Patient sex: F
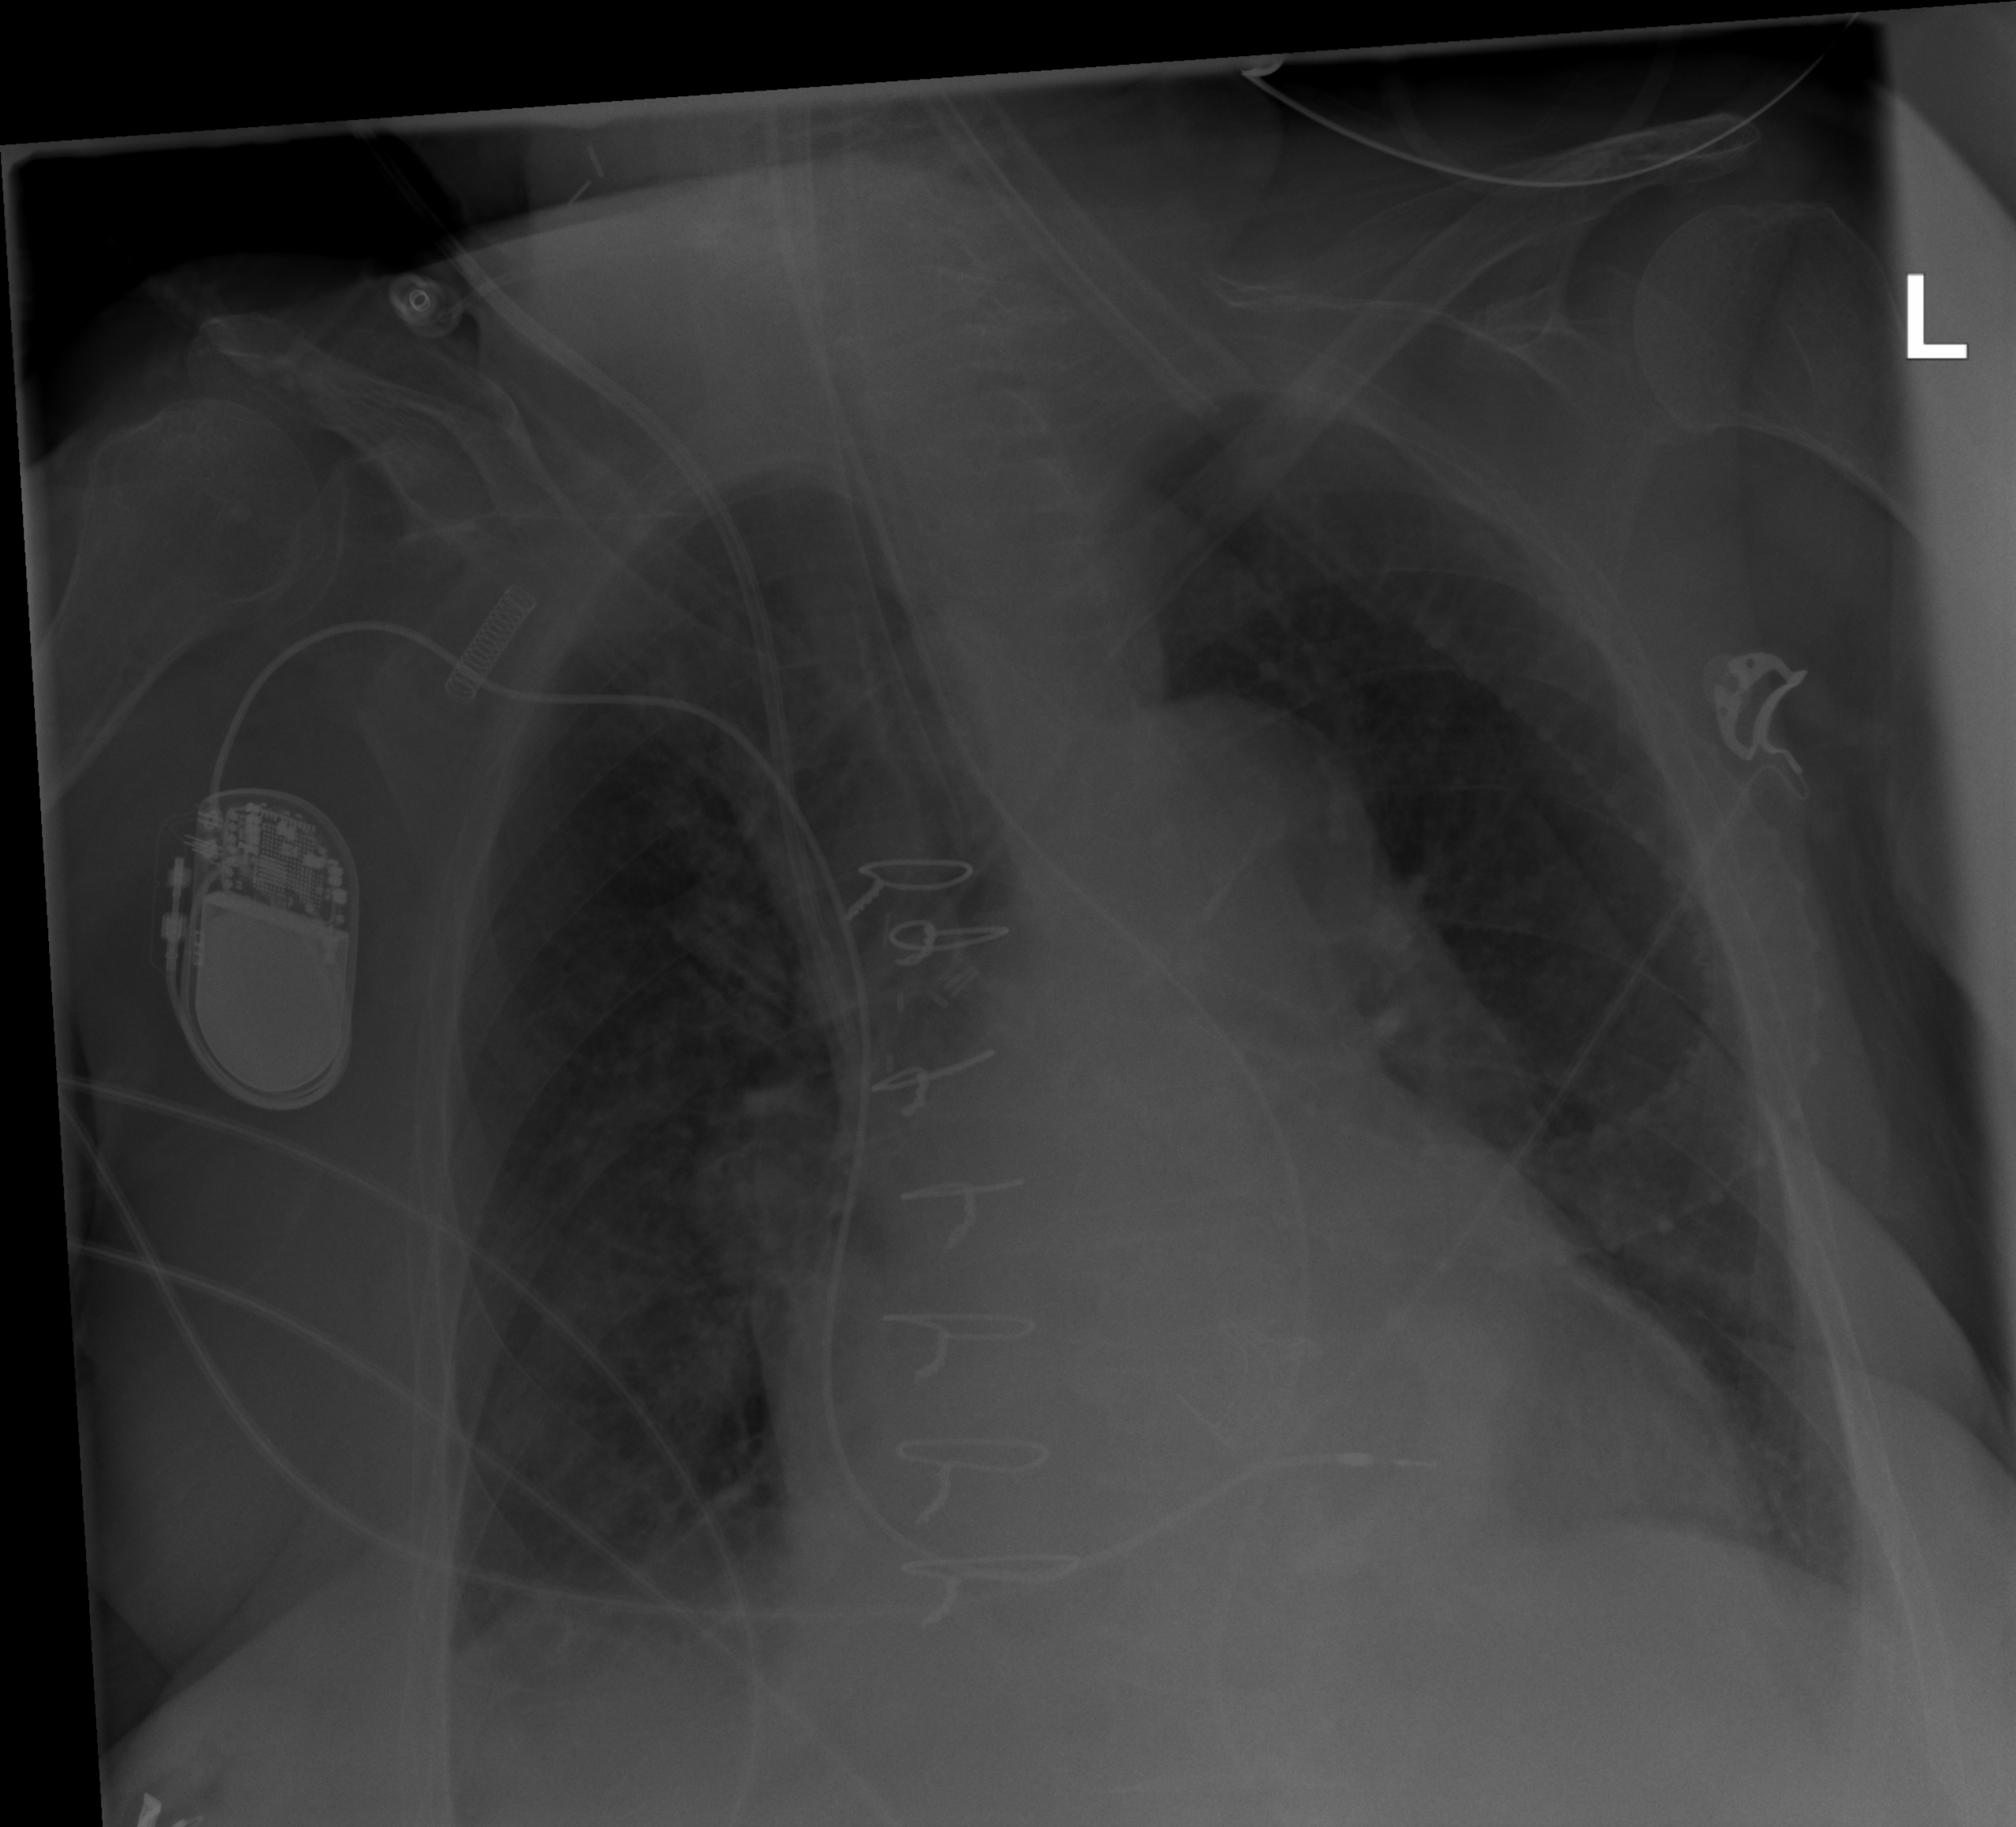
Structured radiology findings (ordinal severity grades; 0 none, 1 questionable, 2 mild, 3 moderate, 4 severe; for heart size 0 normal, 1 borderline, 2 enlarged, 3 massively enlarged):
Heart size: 2
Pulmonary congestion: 2
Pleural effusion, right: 2
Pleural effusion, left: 0
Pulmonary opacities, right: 0
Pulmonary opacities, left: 0
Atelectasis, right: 2
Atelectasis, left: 1